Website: walmart
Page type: payment
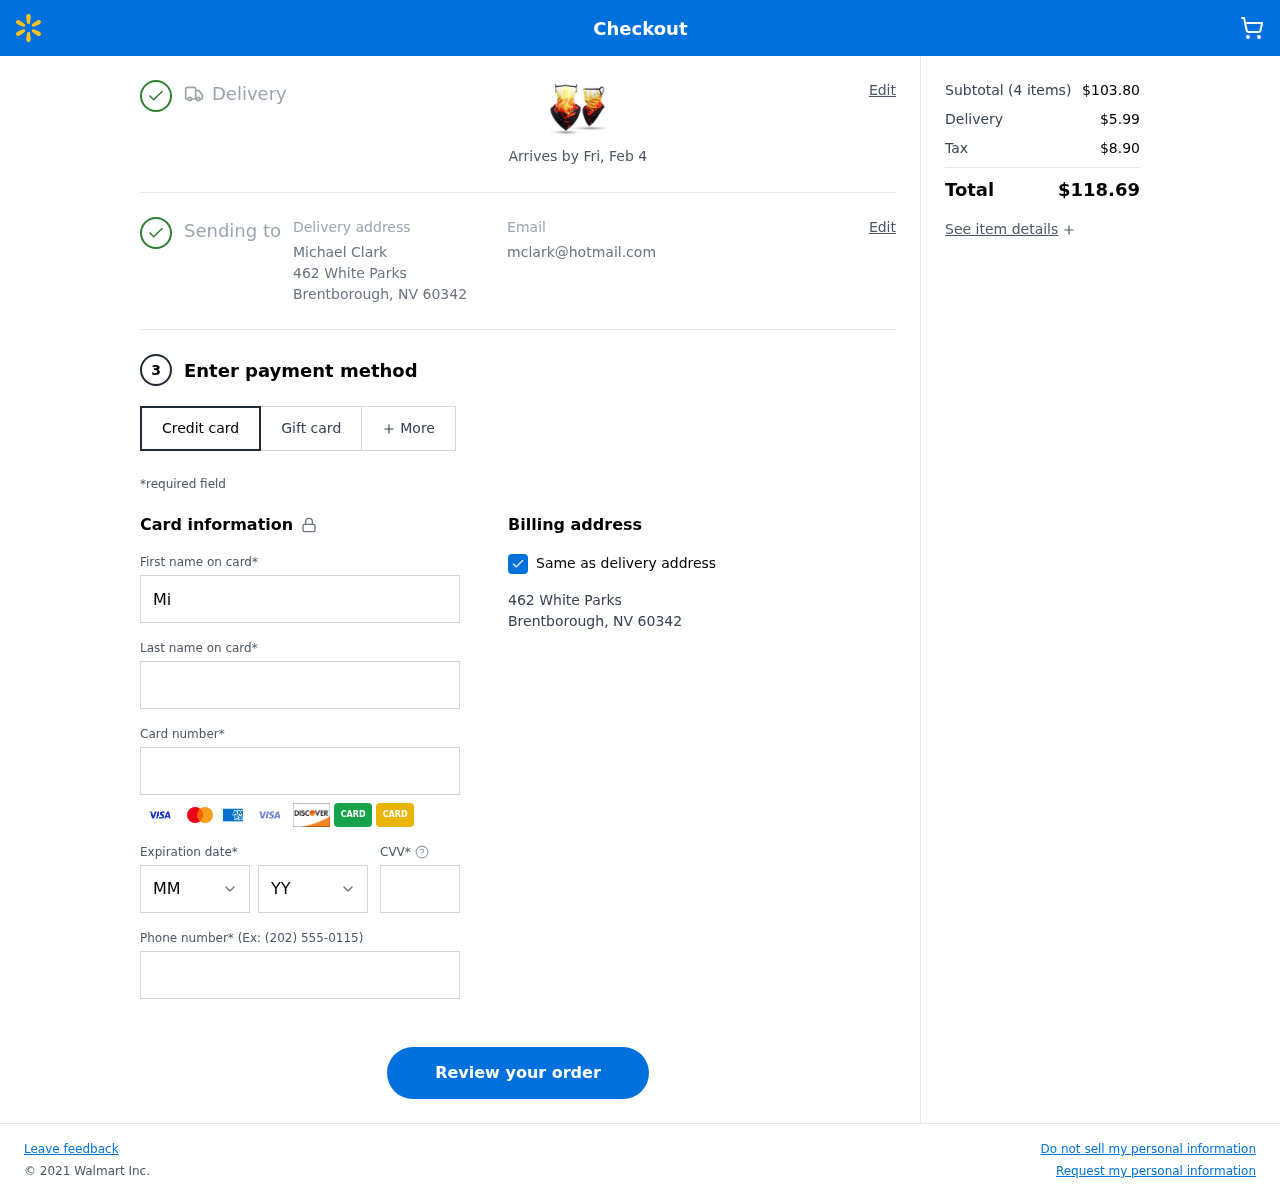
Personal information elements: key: PII_CARD_CVV
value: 754
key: PII_CARD_EXPIRY_MONTH
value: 10
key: PII_CARD_EXPIRY_YEAR
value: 27
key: PII_CARD_NUMBER
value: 2716 4128 7502 5809
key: PII_CITY
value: Brentborough
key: PII_EMAIL
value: mclark@hotmail.com
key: PII_FIRSTNAME
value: Michael
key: PII_FULLNAME
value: Michael Clark
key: PII_LASTNAME
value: Clark
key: PII_PHONE
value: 2644125601
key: PII_POSTCODE
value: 60342
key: PII_STATE_ABBR
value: NV
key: PII_STREET
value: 462 White Parks
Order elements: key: ORDER_DELIVERY_DATE
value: Arrives by Fri, Feb 4
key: ORDER_NUM_ITEMS
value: (4 items)
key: ORDER_SUBTOTAL
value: $103.80
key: ORDER_SHIPPING_COST
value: $5.99
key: ORDER_TAX
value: $8.90
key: ORDER_TOTAL
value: $118.69